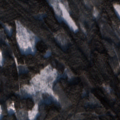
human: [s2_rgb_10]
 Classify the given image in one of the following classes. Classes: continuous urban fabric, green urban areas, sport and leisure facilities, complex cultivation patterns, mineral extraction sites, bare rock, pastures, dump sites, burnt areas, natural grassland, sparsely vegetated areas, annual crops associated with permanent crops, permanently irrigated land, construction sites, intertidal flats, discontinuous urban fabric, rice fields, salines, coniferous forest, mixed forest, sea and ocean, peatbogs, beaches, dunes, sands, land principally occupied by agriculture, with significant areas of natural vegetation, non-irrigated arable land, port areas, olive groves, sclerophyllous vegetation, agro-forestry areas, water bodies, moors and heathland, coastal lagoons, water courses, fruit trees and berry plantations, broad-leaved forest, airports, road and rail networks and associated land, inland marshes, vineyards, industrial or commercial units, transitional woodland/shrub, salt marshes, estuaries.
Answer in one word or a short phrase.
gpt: land principally occupied by agriculture, with significant areas of natural vegetation, coniferous forest, mixed forest, transitional woodland/shrub